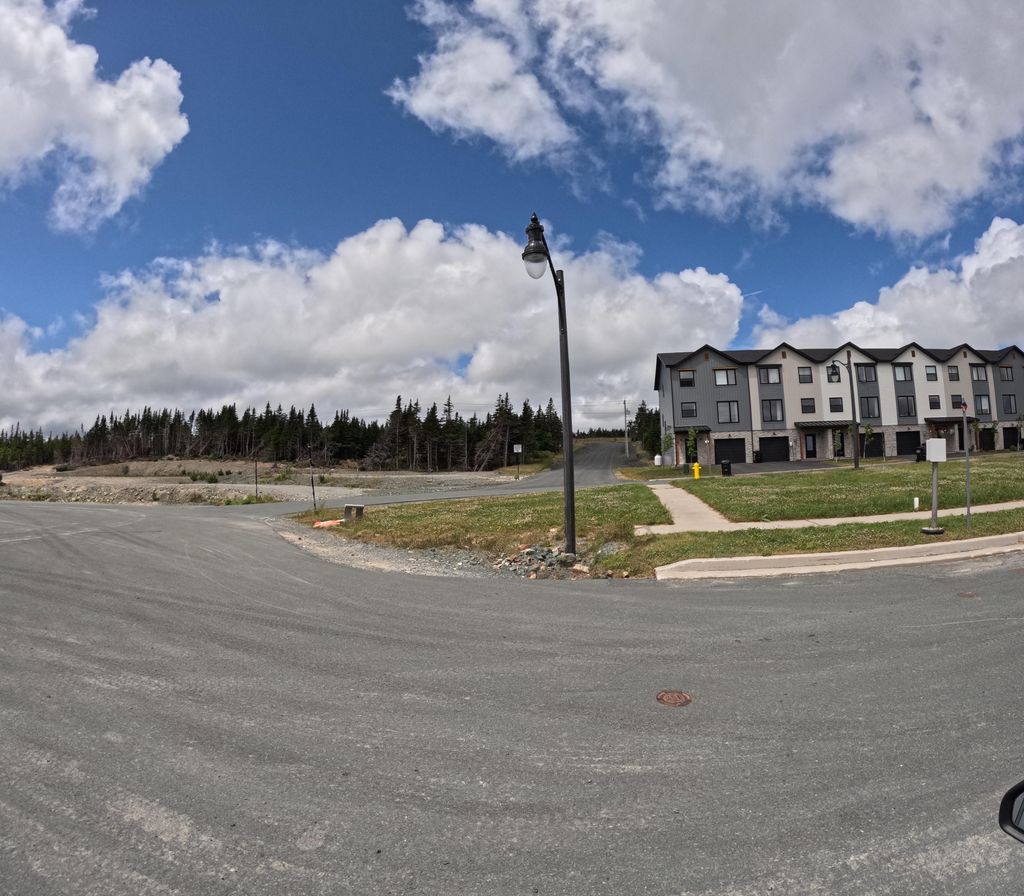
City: st_johns